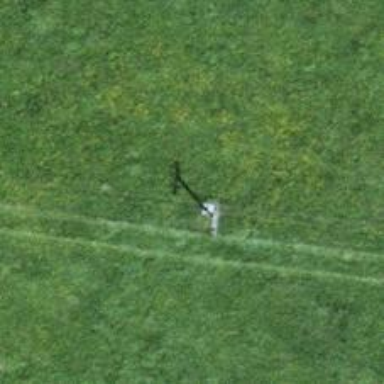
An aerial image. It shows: Pylon for aerialway.